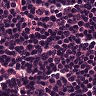
Metastatic tissue present: no